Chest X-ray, AP view. Patient: 49 years old, sex M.
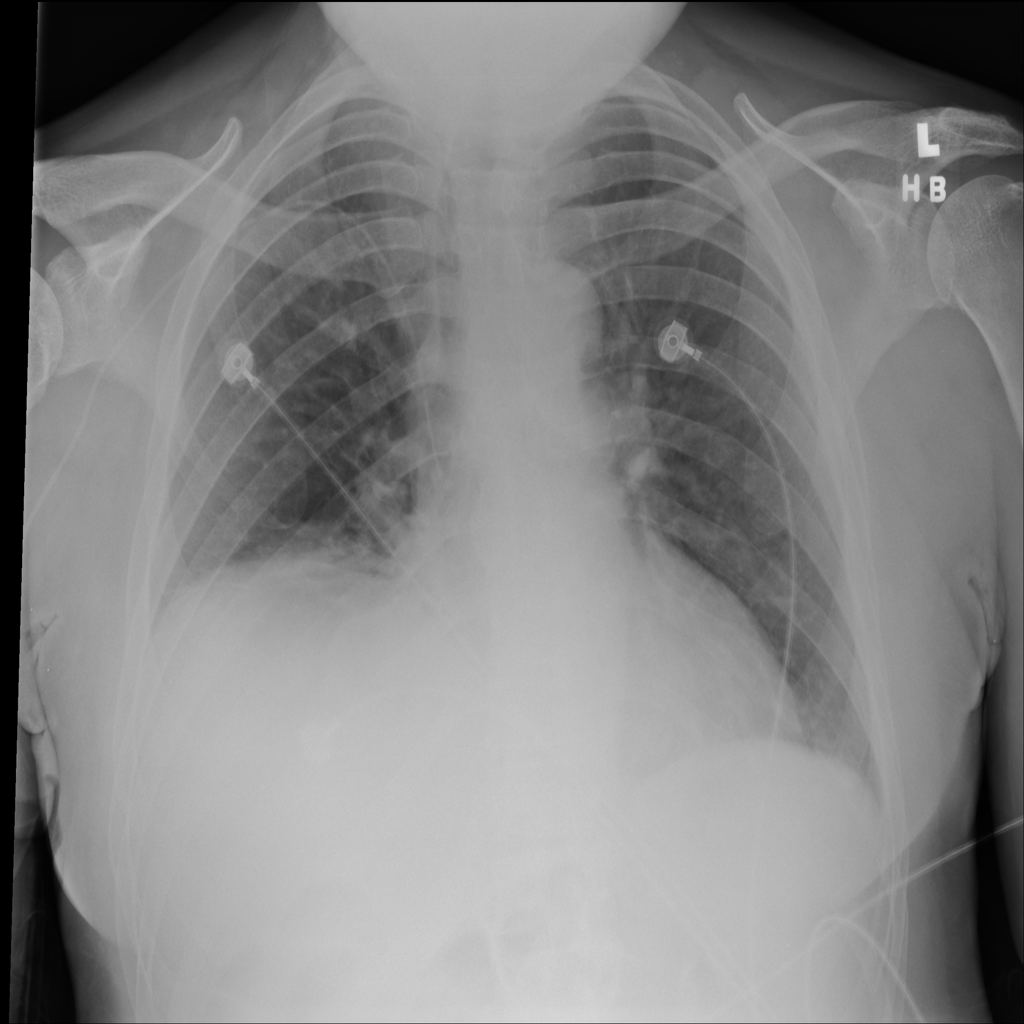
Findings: No Finding